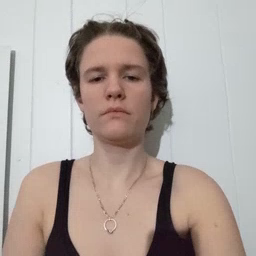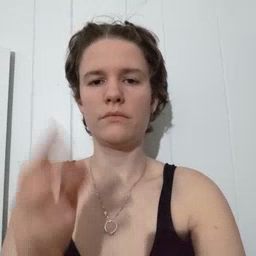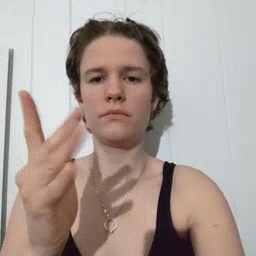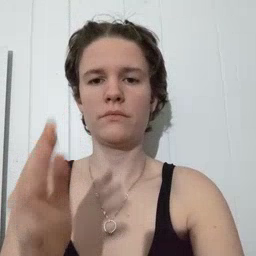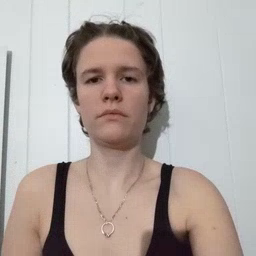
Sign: finger